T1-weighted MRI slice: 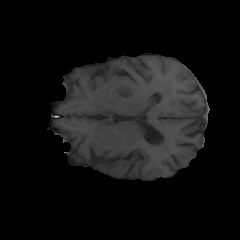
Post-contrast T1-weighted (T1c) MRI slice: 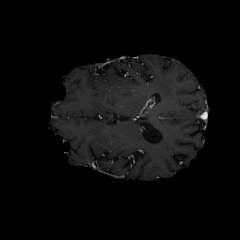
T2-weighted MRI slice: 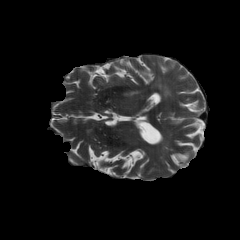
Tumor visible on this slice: yes